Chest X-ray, AP view. Patient: 54 years old, sex M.
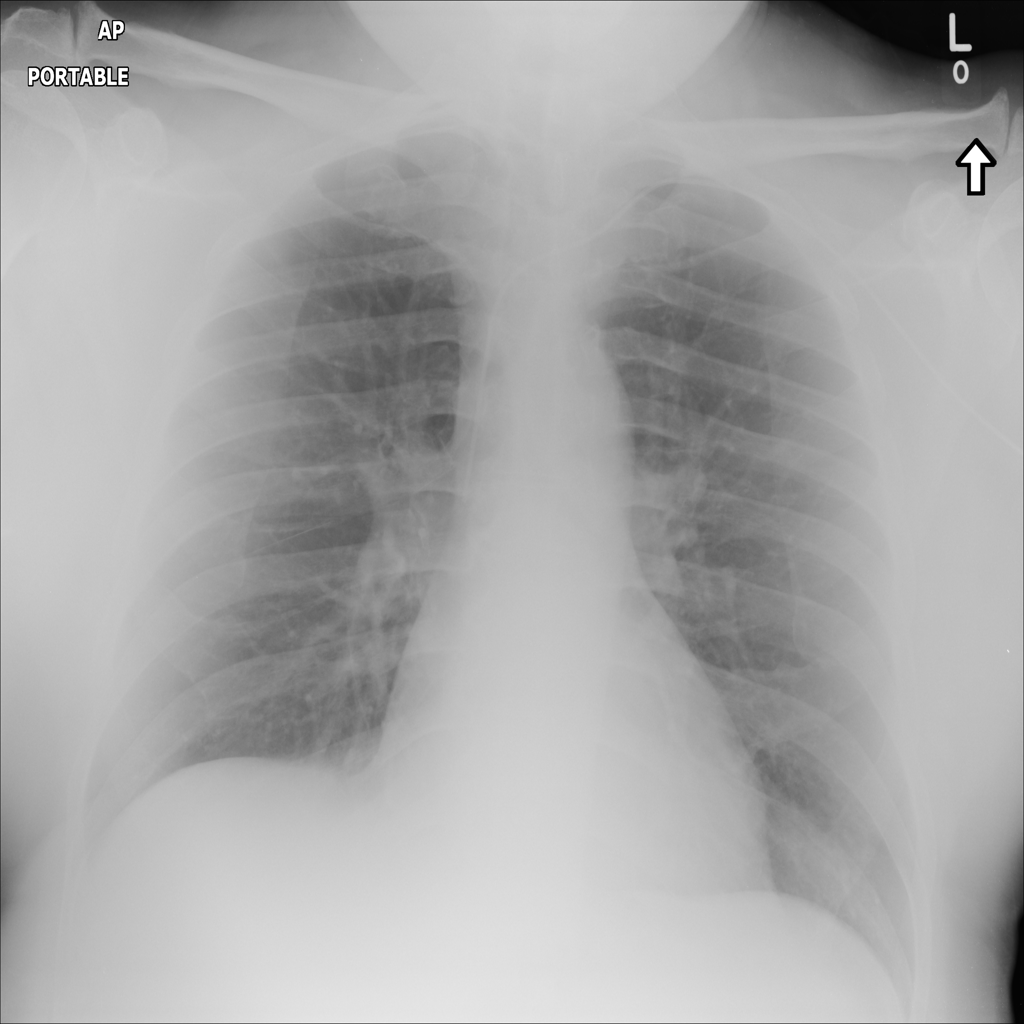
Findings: No Finding